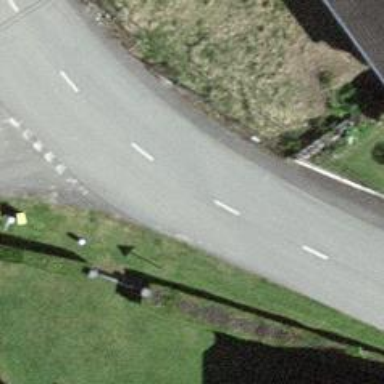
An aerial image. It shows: Tertiary road.